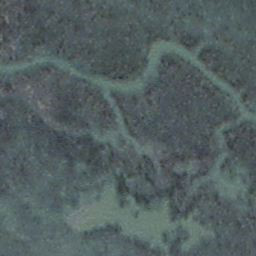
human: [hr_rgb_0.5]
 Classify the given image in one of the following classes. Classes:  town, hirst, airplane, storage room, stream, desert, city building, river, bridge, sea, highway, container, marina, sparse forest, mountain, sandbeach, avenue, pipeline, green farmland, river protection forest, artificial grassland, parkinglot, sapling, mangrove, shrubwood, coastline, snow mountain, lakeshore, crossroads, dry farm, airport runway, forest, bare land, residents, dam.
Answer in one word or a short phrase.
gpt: stream